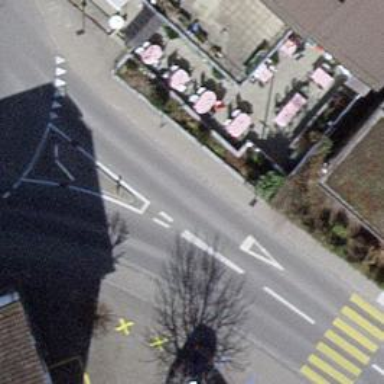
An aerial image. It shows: Restaurant.